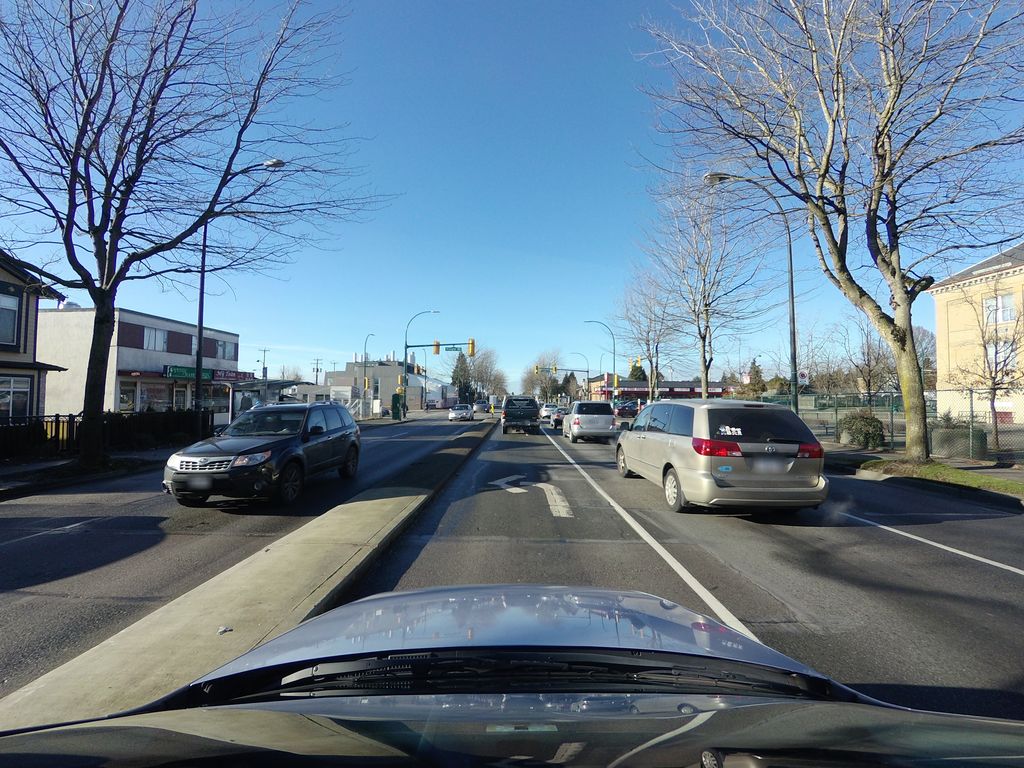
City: vancouver